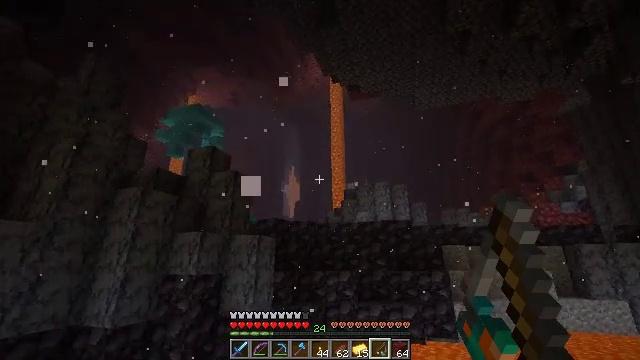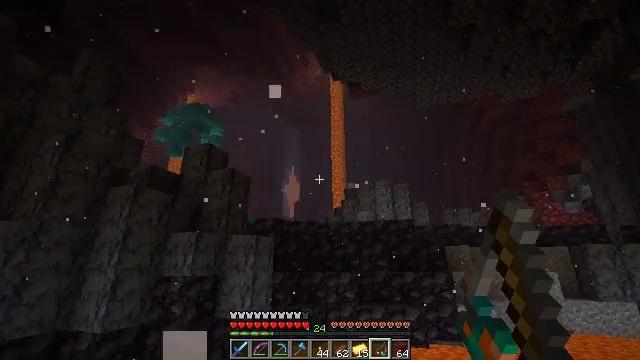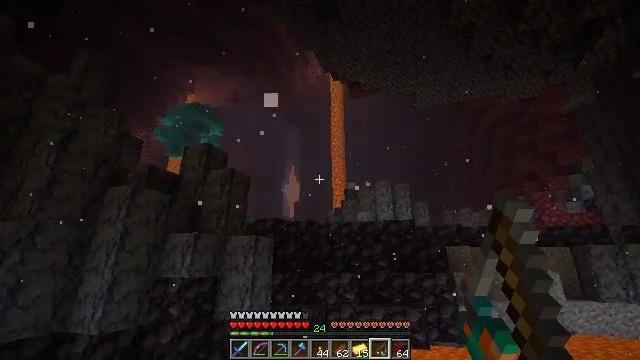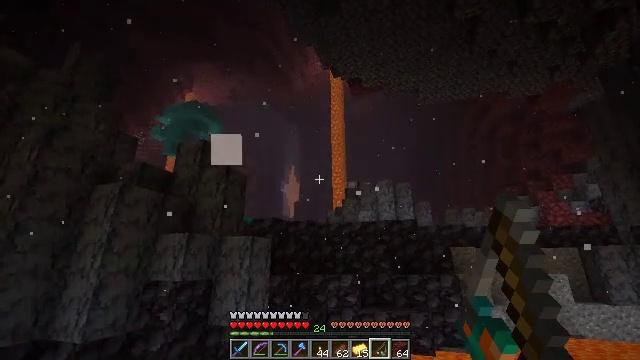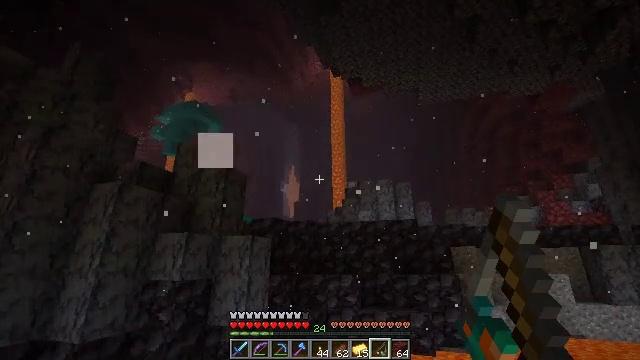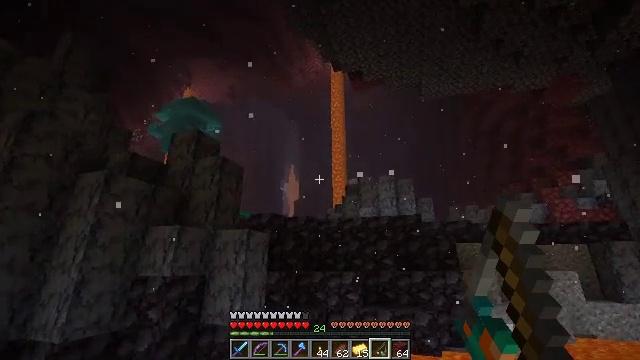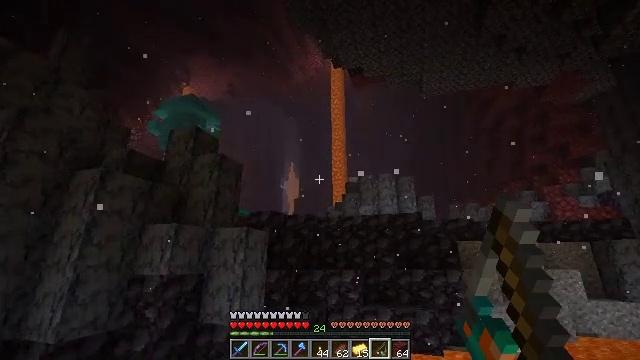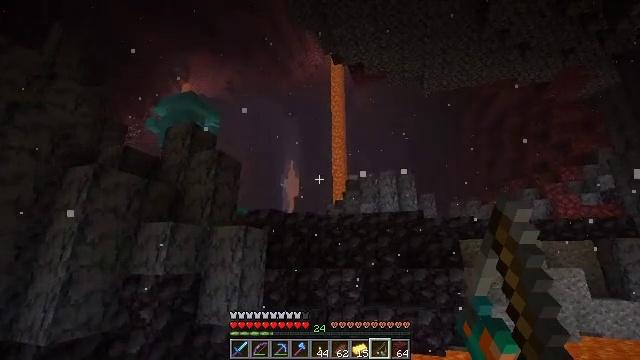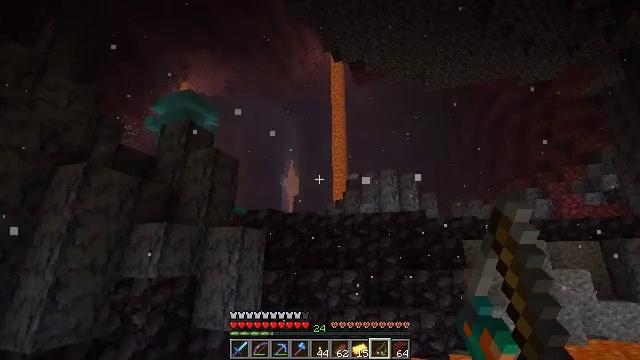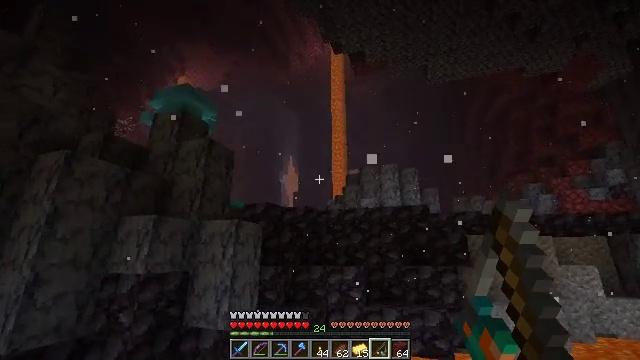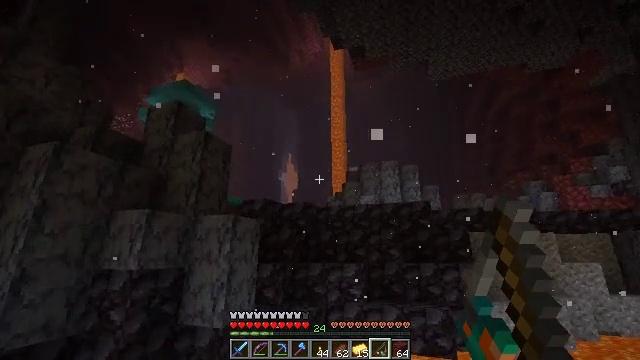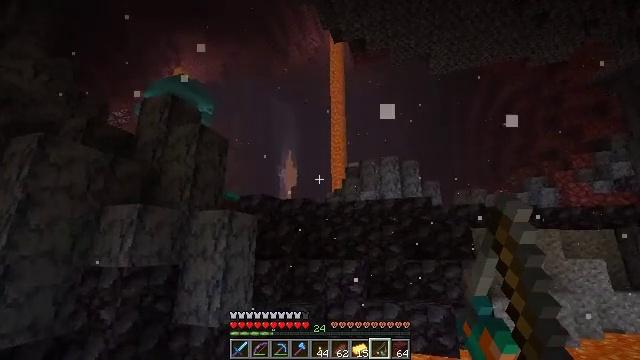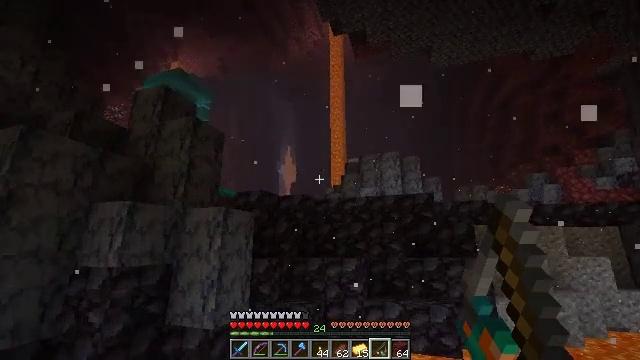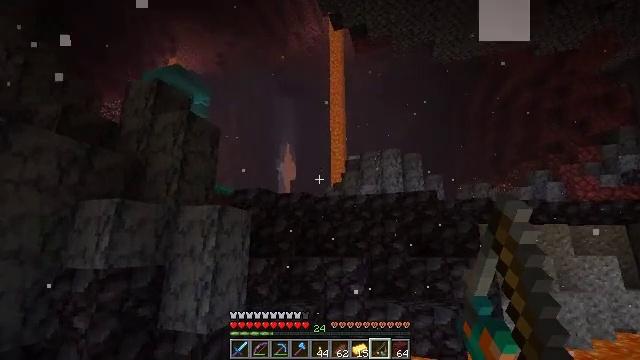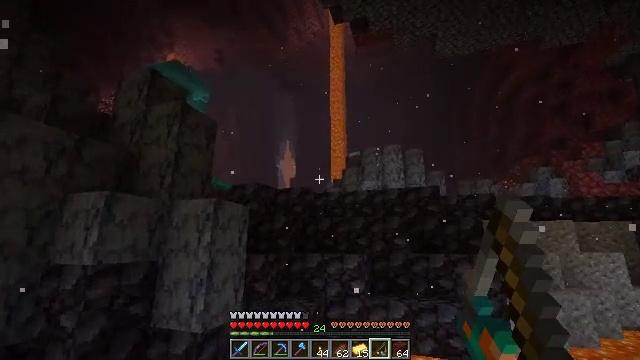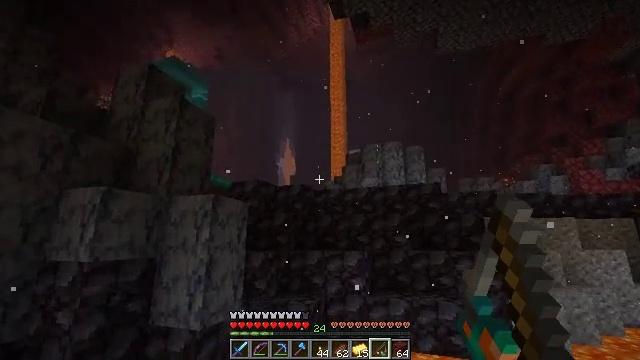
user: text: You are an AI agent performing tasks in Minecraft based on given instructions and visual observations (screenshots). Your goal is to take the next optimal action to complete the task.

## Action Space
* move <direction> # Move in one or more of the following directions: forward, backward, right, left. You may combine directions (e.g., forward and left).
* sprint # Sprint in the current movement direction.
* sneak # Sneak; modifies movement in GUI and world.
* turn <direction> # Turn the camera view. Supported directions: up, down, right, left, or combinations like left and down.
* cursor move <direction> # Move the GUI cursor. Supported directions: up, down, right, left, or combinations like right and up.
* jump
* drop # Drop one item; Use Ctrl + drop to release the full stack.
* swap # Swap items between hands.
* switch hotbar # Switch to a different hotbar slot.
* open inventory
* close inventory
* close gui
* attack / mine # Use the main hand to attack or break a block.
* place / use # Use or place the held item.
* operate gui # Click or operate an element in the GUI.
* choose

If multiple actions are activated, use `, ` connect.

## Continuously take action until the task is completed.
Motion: motion action
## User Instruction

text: Gather glowstone for crafting.
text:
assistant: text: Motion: no_op
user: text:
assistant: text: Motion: no_op
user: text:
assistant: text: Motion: no_op
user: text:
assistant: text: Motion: no_op
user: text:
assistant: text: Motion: no_op
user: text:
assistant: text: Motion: no_op
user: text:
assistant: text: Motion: no_op
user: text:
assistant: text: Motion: no_op
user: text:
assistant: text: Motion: no_op
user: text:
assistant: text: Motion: no_op
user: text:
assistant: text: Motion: no_op
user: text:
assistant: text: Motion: no_op
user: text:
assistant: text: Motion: no_op
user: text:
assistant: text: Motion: no_op
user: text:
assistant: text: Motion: no_op
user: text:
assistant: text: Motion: turn left and down
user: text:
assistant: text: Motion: turn right and down
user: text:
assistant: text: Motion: turn right and down
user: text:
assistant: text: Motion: turn right and down
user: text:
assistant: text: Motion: turn right
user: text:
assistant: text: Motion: turn right
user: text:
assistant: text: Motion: no_op
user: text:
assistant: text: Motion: turn right
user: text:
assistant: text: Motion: turn right and up
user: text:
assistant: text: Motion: turn right and up
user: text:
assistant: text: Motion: turn right and up
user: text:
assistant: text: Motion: turn right
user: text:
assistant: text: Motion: turn right and up
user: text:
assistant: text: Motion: turn up
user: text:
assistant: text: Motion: no_op